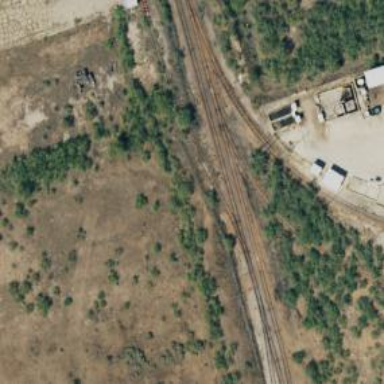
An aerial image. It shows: Railway spur service.